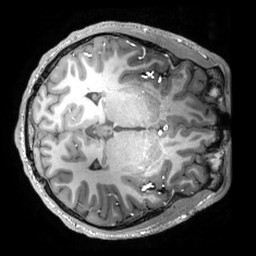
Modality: T1w
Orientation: axial
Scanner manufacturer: philips
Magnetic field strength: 7 T
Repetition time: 0.008 s
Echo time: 0.001974 s